Question: I'm trying to use the Gmaps4Rails gem to display a number of markers using their lat / long coordinates.
I have a Locations model with two attributes i.e., 'latitude' and 'longitude'. In my controller, I have the following method:
'''
def display
@locations = Location.all
@hash = Gmaps4rails.build_markers(@locations) do |location, marker|
marker.lat location.latitude
marker.lng location.longitude
end
p @hash.inspect
end
'''
When I look in the logs, the hash with all of the Location objects' lat & long coordinates appears to be correct.
In the view, I have the following:
'''
<div style='width: 800px;'>
<div id="map" style='width: 1200px; height: 740px;'></div>
</div>
<script type="text/javascript">
handler = Gmaps.build('Google');
handler.buildMap({ provider: {}, internal: {id: 'map'}}, function(){
markers = handler.addMarkers(<%= raw(@hash.to_json) %>);
handler.bounds.extendWith(markers);
handler.fitMapToBounds();
});
</script>
'''
When I load the view, I see the following but when I zoom in or out, the background becomes opaque.

Any thoughts?
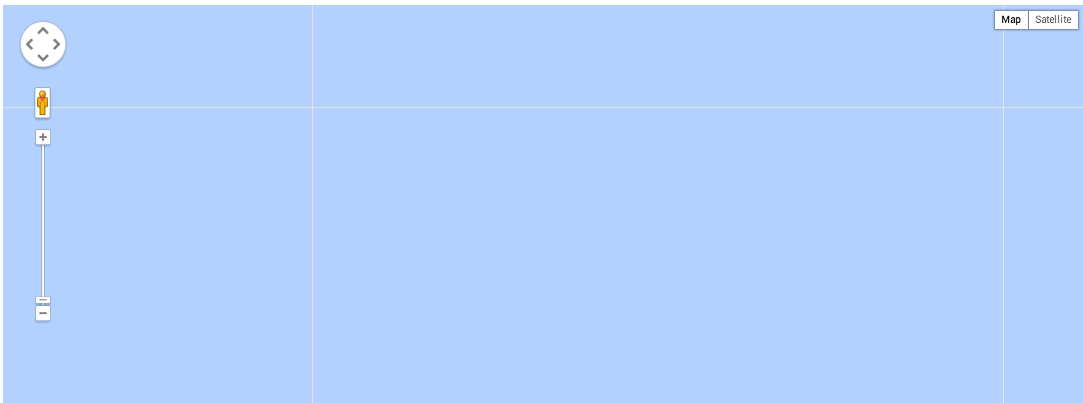
Answer: As mentioned in comment, google maps crashes when coordinates are null.
You need to create a scope on your model yo only fetch valid geocoded objects.